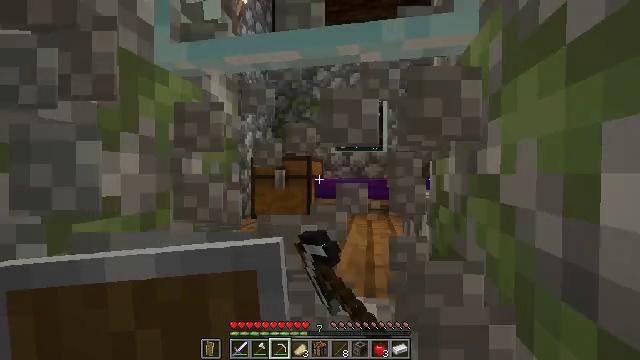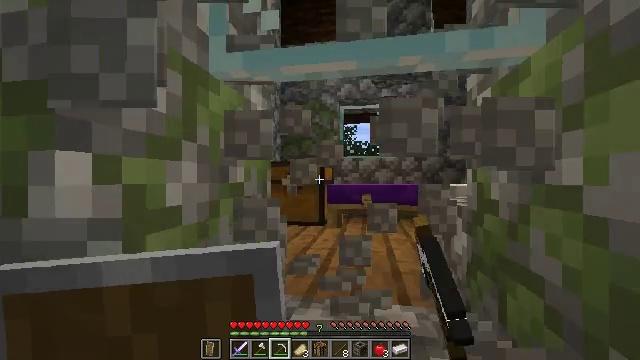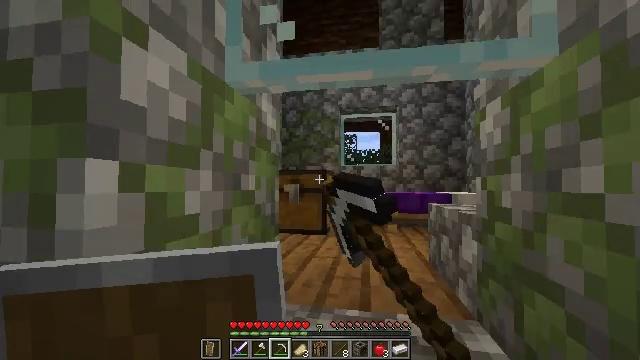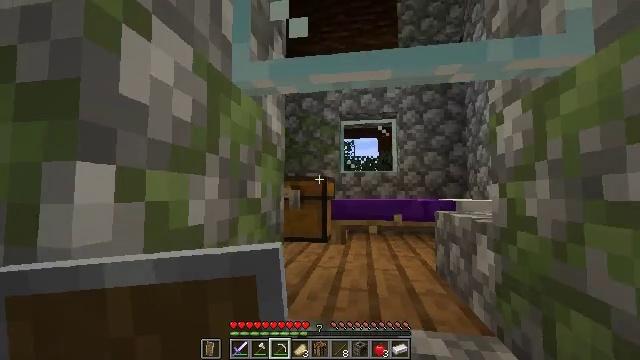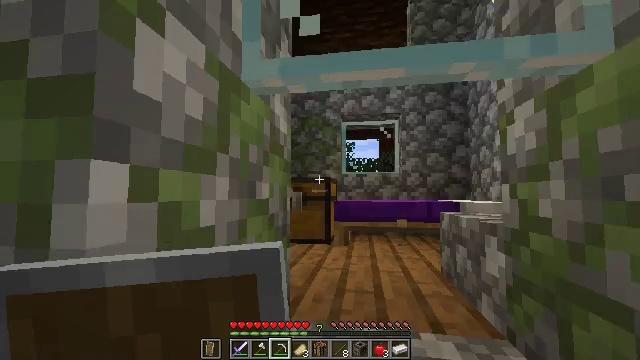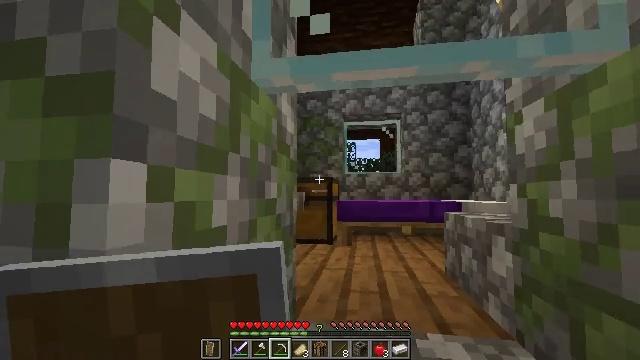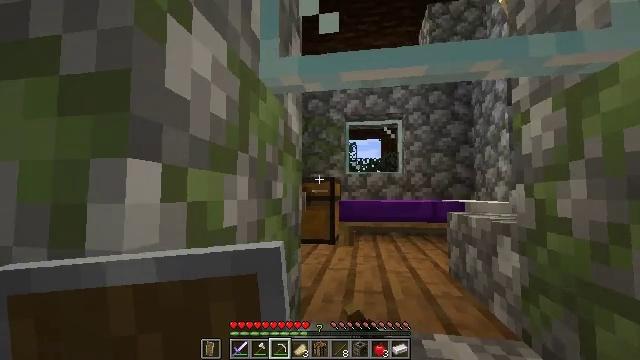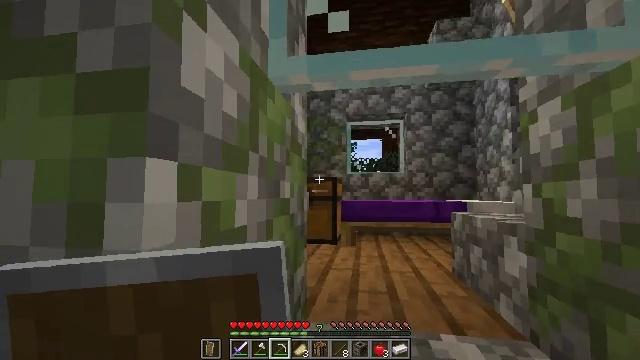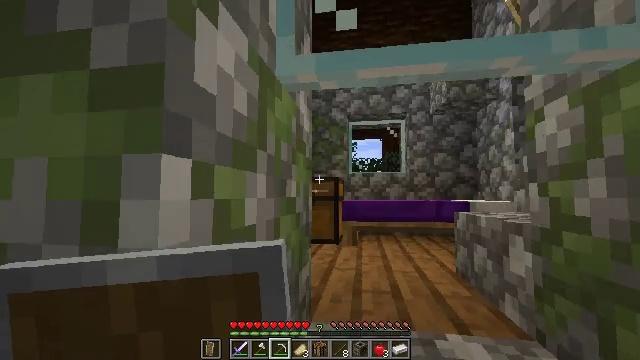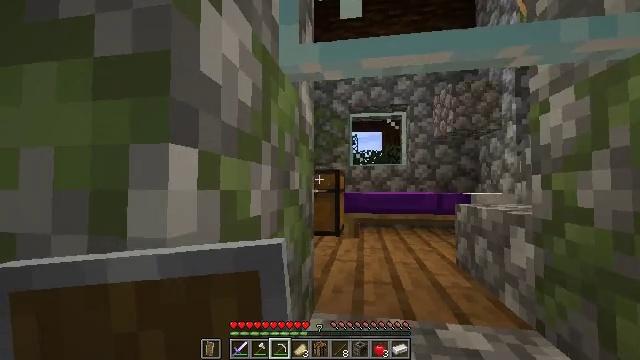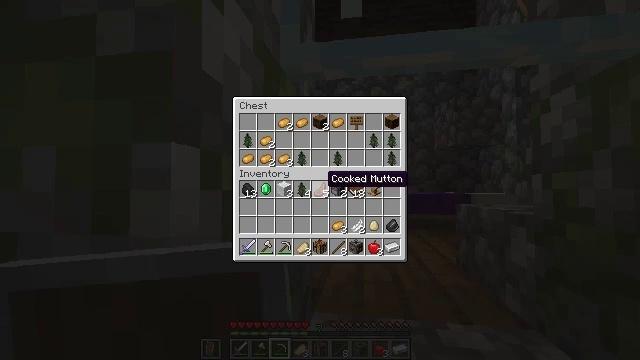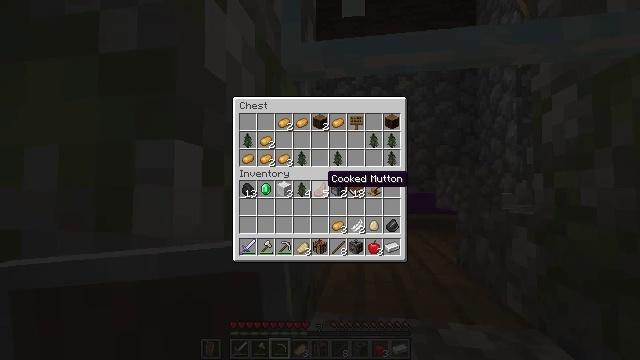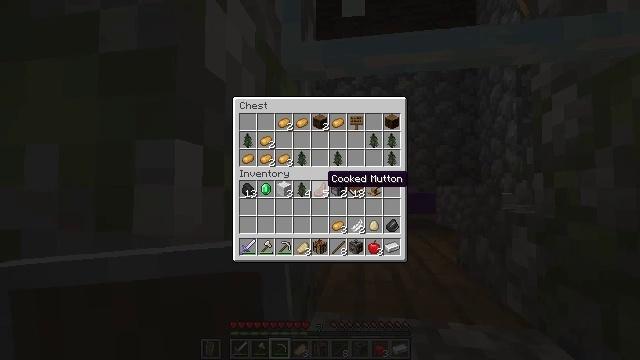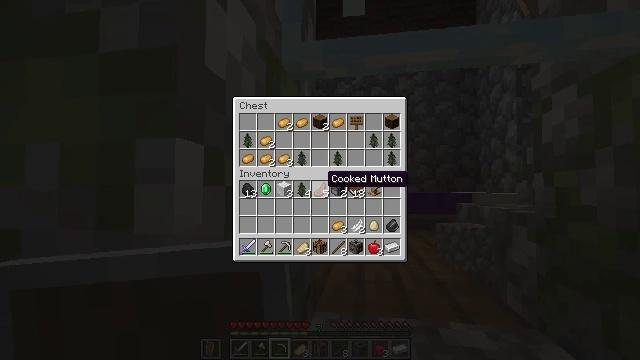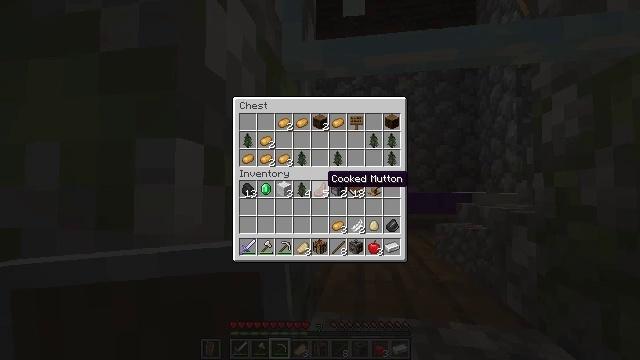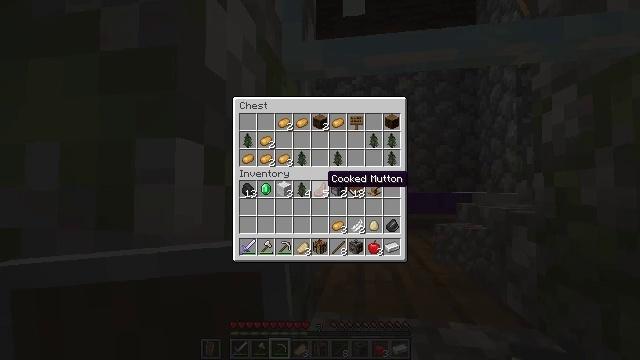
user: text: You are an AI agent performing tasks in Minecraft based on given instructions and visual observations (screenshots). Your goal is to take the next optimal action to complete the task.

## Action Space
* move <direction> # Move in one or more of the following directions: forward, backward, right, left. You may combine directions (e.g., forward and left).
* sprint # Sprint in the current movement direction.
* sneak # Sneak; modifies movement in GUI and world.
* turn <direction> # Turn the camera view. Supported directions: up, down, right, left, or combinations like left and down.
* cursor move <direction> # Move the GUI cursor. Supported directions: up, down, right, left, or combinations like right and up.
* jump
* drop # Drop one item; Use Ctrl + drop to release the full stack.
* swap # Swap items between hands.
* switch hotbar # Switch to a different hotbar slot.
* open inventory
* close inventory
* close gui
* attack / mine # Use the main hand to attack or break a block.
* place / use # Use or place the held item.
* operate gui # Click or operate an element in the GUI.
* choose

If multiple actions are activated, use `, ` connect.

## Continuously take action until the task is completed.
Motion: motion action
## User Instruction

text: Break the sugar cane.
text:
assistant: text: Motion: turn up, attack / mine
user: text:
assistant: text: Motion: turn up, attack / mine
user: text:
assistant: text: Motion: move forward, turn up, attack / mine
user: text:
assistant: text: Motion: move forward
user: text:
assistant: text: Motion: move forward, use / place
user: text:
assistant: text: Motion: move forward, use / place
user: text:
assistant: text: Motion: use / place
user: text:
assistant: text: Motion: use / place
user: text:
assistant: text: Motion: turn down
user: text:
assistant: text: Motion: cursor move down, open gui
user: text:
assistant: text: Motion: no_op
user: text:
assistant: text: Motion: no_op
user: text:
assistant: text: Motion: no_op
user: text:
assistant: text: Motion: no_op
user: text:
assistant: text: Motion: no_op
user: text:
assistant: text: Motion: no_op
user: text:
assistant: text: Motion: cursor move up
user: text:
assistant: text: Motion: sneak, cursor move up
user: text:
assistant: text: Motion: sneak, cursor move up
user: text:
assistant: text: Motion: sneak, cursor move up
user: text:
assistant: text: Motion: sneak
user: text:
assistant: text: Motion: sneak
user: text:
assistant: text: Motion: sneak
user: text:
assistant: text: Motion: sneak
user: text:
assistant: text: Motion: sneak, cursor move down, operate gui
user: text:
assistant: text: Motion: sneak, operate gui
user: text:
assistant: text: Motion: sneak, operate gui
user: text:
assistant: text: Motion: sneak, operate gui
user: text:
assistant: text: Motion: sneak
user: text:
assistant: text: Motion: sneak